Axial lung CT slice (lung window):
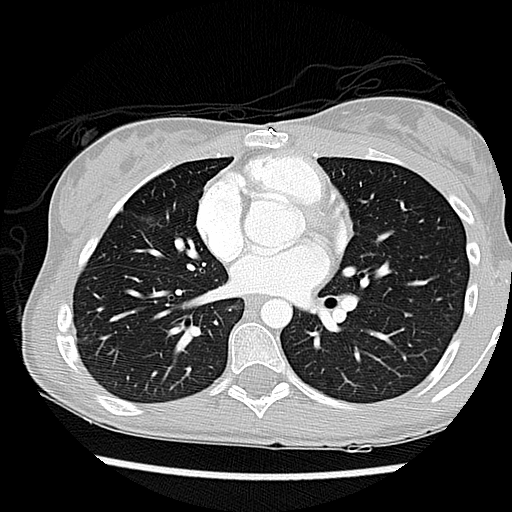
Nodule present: no